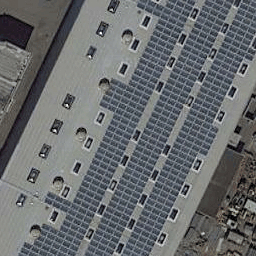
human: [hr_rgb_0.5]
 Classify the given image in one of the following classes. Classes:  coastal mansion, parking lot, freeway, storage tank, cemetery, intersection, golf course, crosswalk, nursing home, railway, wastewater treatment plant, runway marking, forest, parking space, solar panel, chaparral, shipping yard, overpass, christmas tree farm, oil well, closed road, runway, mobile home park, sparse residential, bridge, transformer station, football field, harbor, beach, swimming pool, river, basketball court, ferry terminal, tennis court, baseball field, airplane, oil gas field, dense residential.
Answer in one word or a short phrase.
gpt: solar panel